Question: I'm using .NET 'HttpClient' to send requests to my server. I have set 'HttpClient.Timeout' property to 10 seconds so i'm getting a 'A task was cancelled' exception whenever the server fails to process my request in less than 10 seconds. Good until here.
However, if the server is shut down it takes for the 'HttpClient' around ~20 seconds to return a proper exception such as the one in the picture.
I would like to see this exception faster than 10 seconds to be able to distinguish between Server Down and Operation took too long scenarios. I can't find anything about this in msdn documentation. Is there any timeout that can be set on the 'HttpClient'?
Here's how i'm constructing the 'HttpClient'
'''
var webRequestHandler = new WebRequestHandler
{
UseProxy = false,
Proxy = null,
AllowPipelining = false,
ContinueTimeout = TimeSpan.Zero,
UseCookies = false,
AllowAutoRedirect = false,
};
var httpClient = new HttpClient(webRequestHandler);
httpClient.Timeout = timeout;
httpClient.DefaultRequestHeaders.TryAddWithoutValidation("Accept", "application/json");
httpClient.DefaultRequestHeaders.TryAddWithoutValidation("User-Agent", userAgent);
httpClient.DefaultRequestHeaders.ExpectContinue = false;
'''
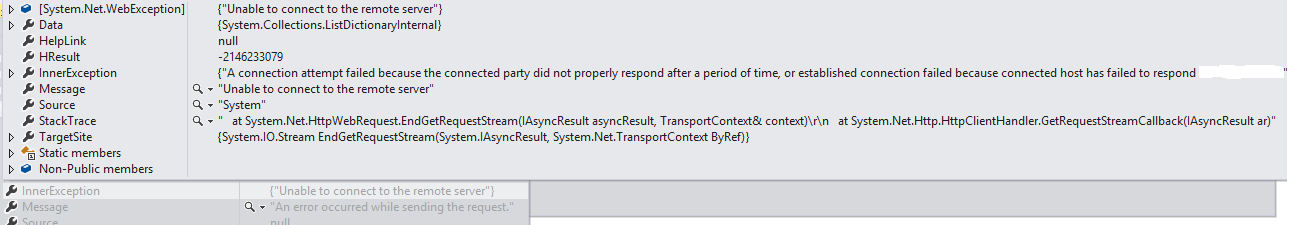
Answer: You can't handle this with timeouts, as mentioned in <URL>:
> A Domain Name System (DNS) query may take up to 15 seconds to return or time out. If your request contains a host name that requires resolution and you set Timeout to a value less than 15 seconds, it may take 15 seconds or more before a WebException is thrown to indicate a timeout on your request.
However, another approach would be wrapping your request in another task and handle timeout from there:
'''
var task = Task.Run(() => {
var req = new HttpClient().GetAsync("http://www.google.com");
if (!req.Wait(10000))//wait for 10 seconds
throw new TaskCanceledException(req);
});
task.Wait();
'''